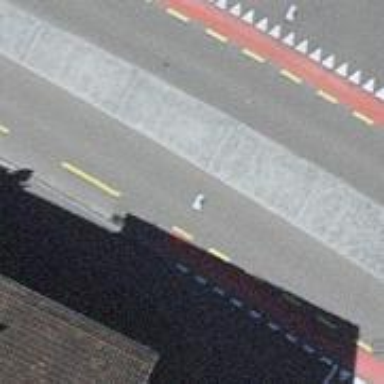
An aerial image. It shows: Primary road with asphalt surface and designated cycle lane.